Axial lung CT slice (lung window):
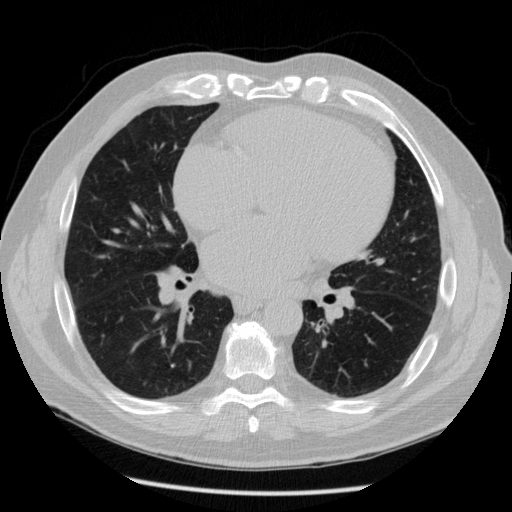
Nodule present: no